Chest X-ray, AP view. Patient: 44 years old, sex F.
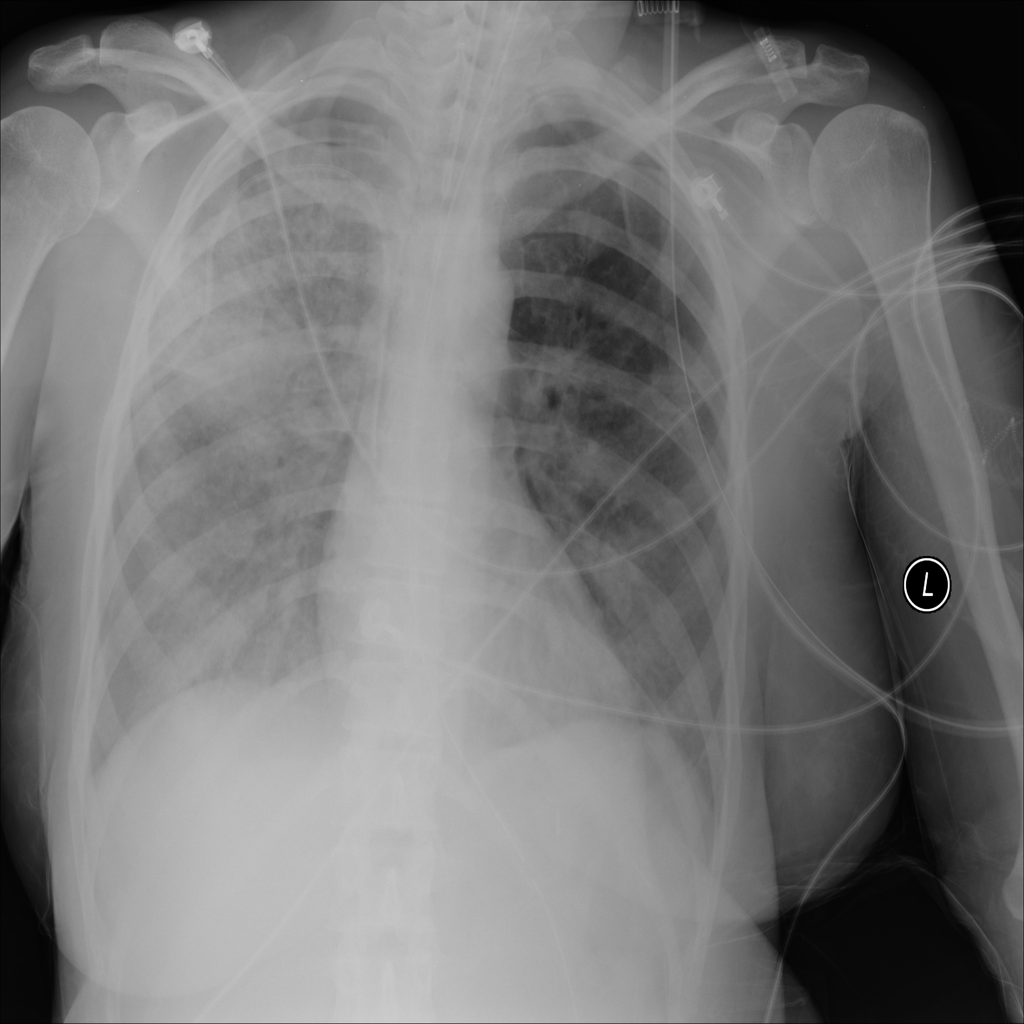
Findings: Consolidation, Infiltration